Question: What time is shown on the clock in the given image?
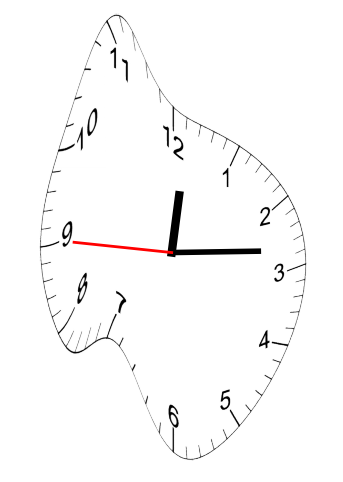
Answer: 12:13:45